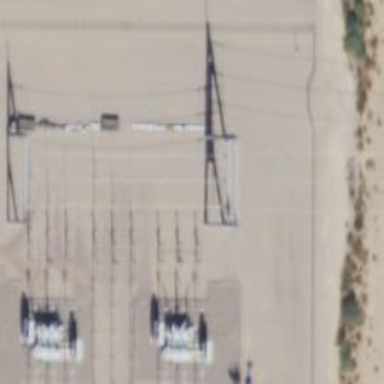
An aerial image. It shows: Switch for power supply.